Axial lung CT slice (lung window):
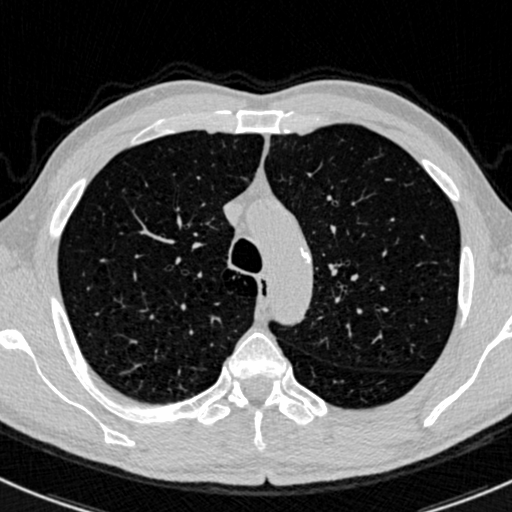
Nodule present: no